【题型】解答题　【知识点】平面几何　【难度】easy
如图，在每个小正方形的边长为 1 的网格中，$\triangle ABC$ 的顶点 $A, B, C$ 均落在格点上。

(1) $\triangle ABC$ 的周长为\underline{\quad }。

(2) 请在如图所示的网格中，用无刻度的直尺在 $AC$ 上确定一点 $M$，使以点 $M$ 为圆心，以 $MC$ 为半径的 $\odot M$ 与 $AB$ 相切。（保留作图痕迹）
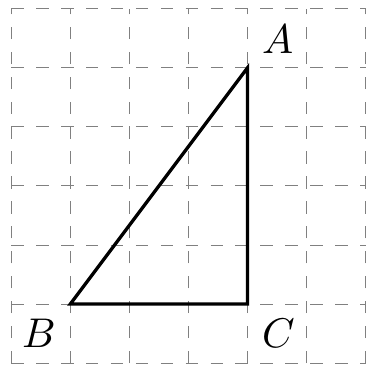
【解答】
(1) 解：由勾股定理得：$AB = \sqrt{3^2 + 4^2} = 5$，

则 $\triangle ABC$ 的周长 $= AB + AC + BC = 5 + 4 + 3 = 12$,

故答案为：$12$；

（2）延长 $BC$ 至 $D$，使 $BD = AB = 5$，连接 $AD$，取 $AD$ 的中点 $E$，连接 $BE$ 交 $AC$ 于点 $M$，
则点 $M$ 即为所求。

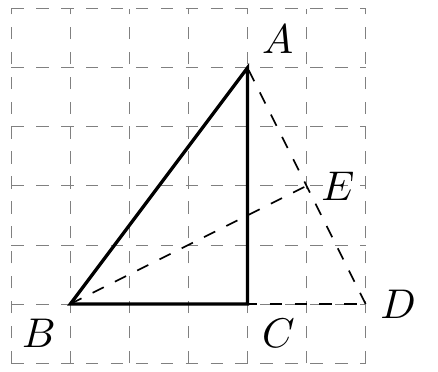